Interaction volume radius: 5 \u00c5
Interaction volume height: 30 \u00c5
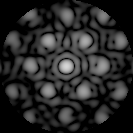
Disorder parameter: 0.2973